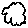
Label: cloud